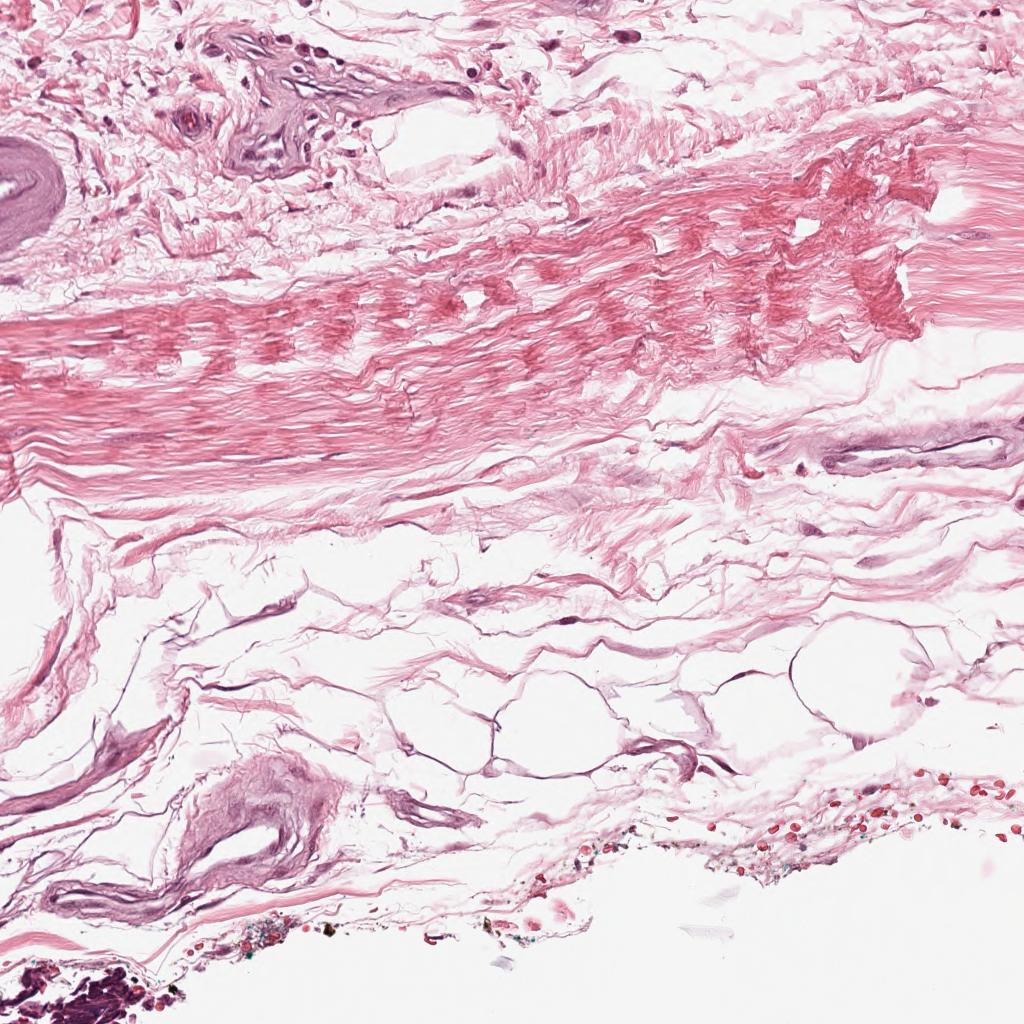
Label: Non-Tumor